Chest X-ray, AP view. Patient: 52 years old, sex M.
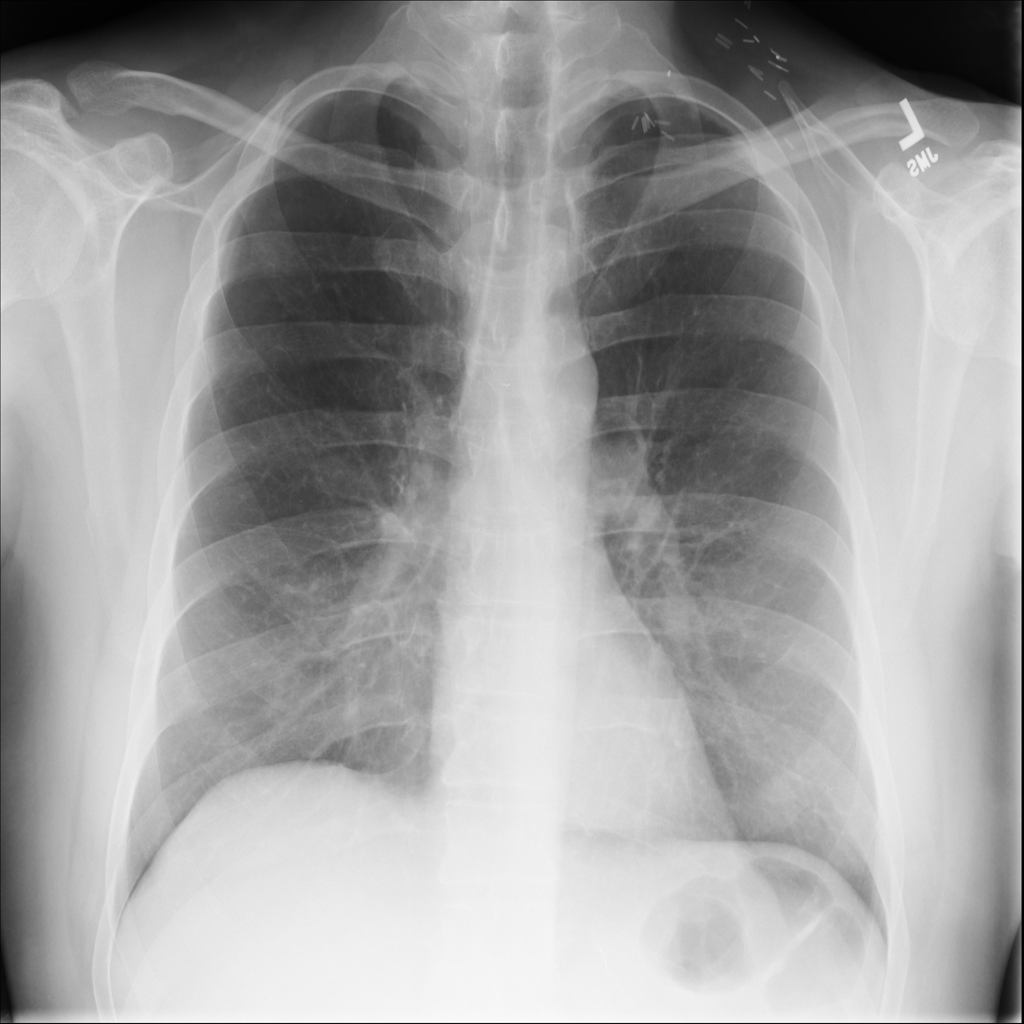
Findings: No Finding